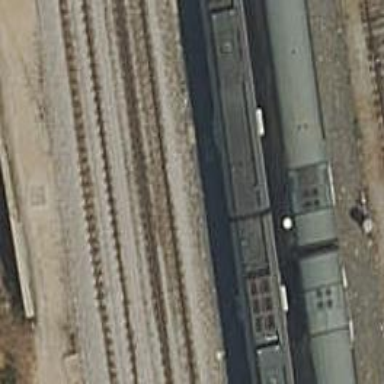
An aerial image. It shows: Railway track with contact line for electrification.